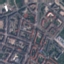
Land use / land cover class: Residential